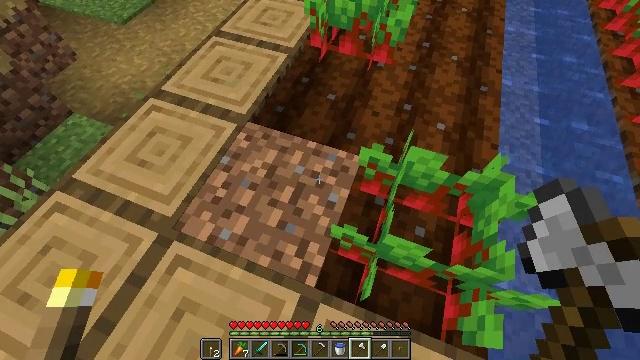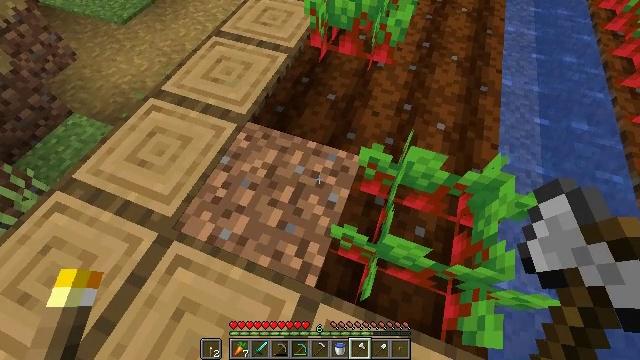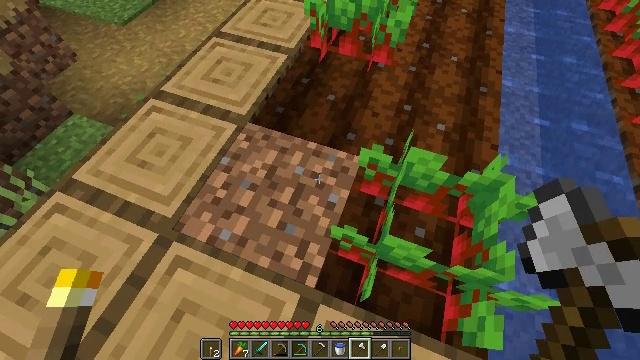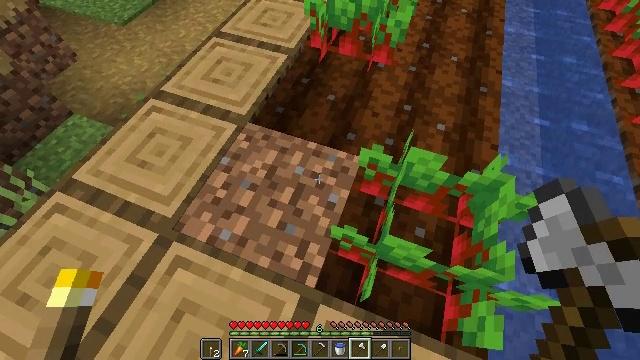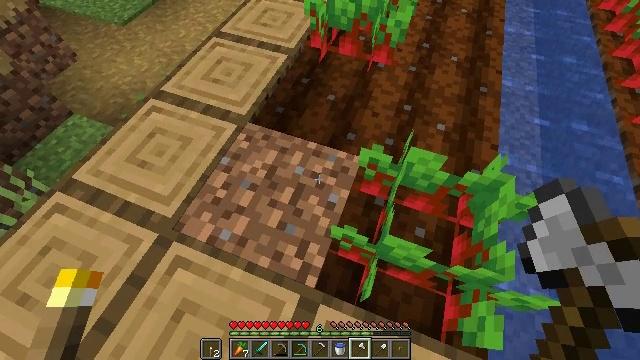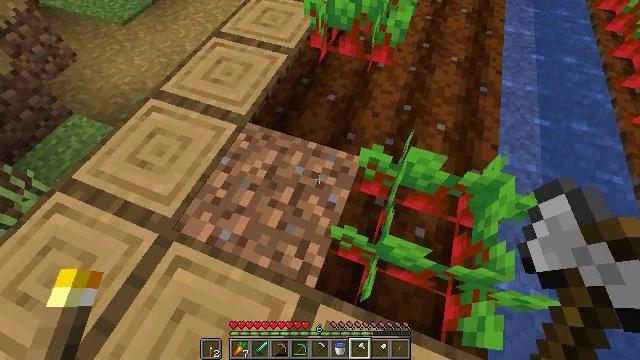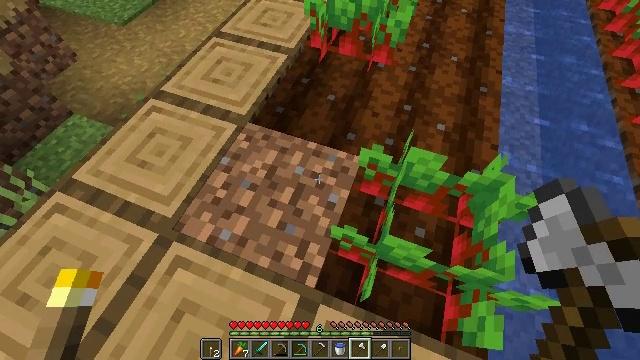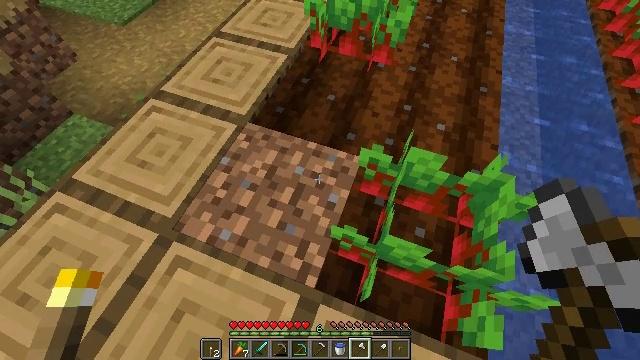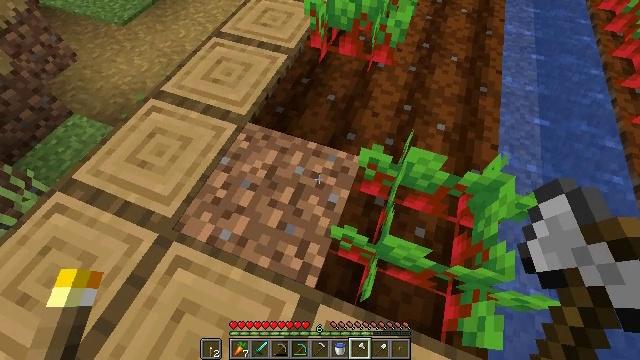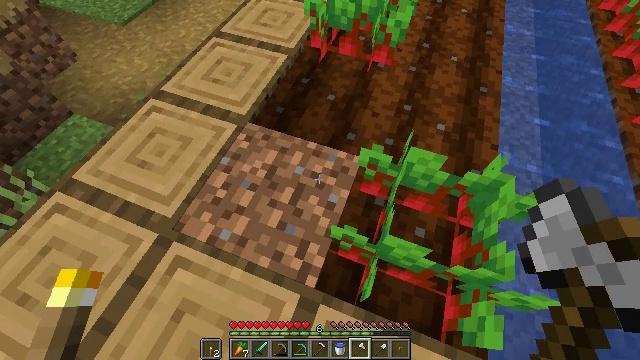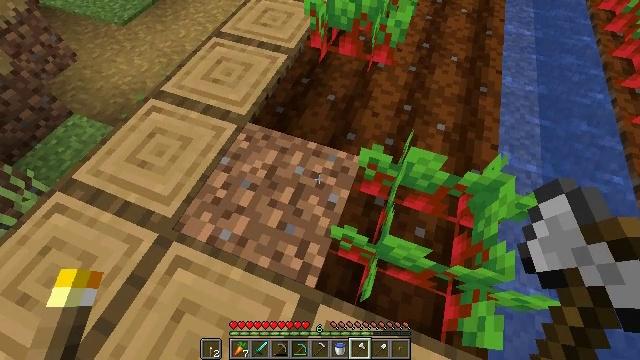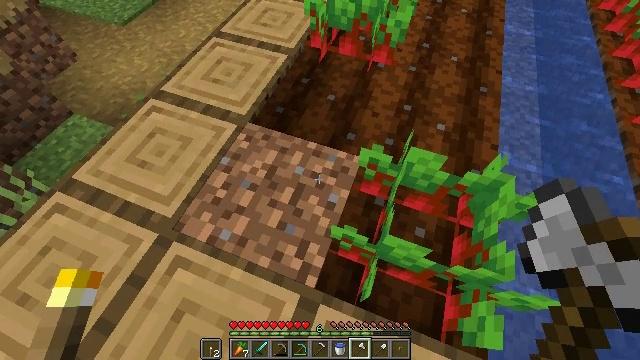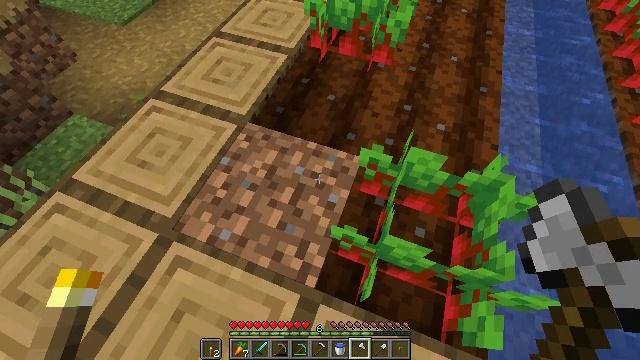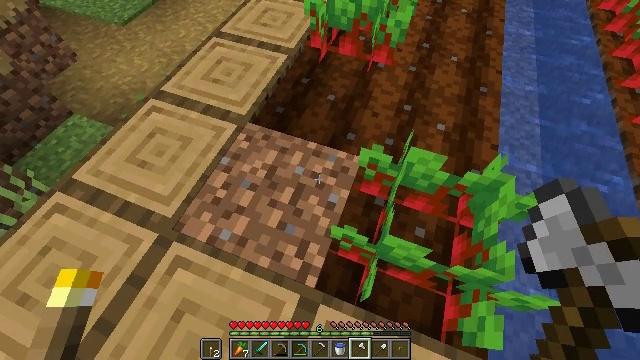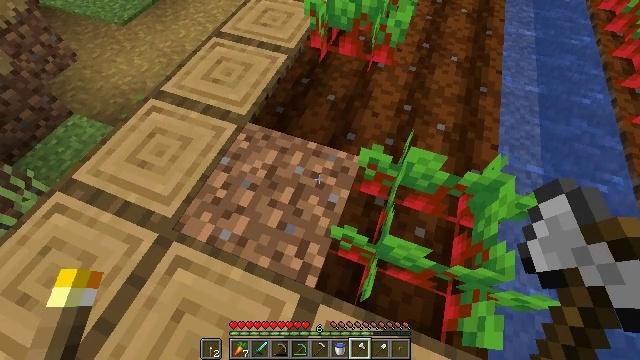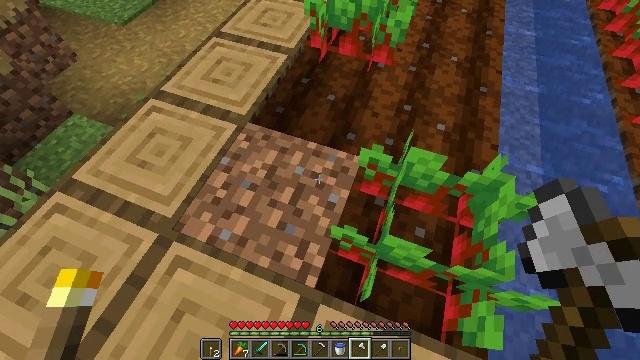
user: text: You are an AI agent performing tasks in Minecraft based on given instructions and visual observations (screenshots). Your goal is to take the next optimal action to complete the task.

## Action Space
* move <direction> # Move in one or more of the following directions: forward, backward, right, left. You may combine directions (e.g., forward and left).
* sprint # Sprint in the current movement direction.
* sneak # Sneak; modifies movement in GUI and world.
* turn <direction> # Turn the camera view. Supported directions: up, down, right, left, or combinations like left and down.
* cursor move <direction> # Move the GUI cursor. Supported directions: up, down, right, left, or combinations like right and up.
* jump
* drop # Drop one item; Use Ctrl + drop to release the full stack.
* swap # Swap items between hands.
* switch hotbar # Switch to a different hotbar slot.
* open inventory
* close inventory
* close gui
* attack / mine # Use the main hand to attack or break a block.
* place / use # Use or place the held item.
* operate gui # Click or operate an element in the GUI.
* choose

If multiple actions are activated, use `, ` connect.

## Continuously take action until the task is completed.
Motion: motion action
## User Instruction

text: Harvest the mature beetroots.
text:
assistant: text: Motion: no_op
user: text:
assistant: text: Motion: no_op
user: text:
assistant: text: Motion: no_op
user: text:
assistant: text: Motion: no_op
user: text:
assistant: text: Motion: no_op
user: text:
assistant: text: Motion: no_op
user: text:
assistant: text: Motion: no_op
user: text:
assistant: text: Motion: no_op
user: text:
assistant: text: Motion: no_op
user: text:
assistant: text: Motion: no_op
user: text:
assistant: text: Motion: no_op
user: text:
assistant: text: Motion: no_op
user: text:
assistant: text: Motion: no_op
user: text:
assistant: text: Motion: no_op
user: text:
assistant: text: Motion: no_op
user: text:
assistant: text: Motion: no_op
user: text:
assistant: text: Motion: no_op
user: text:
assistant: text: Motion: no_op
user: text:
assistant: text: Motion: open inventory
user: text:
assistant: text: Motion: open inventory
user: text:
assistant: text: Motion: open inventory
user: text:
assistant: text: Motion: no_op
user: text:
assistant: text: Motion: no_op
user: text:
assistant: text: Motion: no_op
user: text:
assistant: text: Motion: no_op
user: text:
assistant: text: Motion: no_op
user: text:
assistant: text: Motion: no_op
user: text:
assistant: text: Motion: no_op
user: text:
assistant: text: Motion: cursor move left
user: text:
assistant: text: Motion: no_op